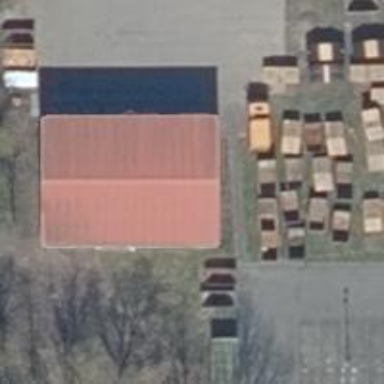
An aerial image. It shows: Industrial building.